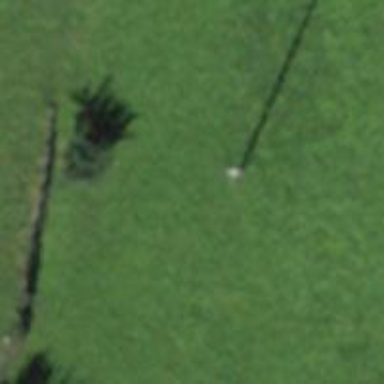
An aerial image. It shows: Power pole.